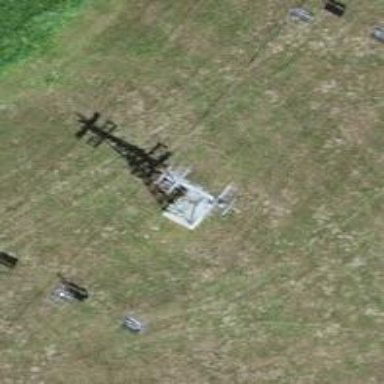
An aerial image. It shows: Pylon used for aerialway.